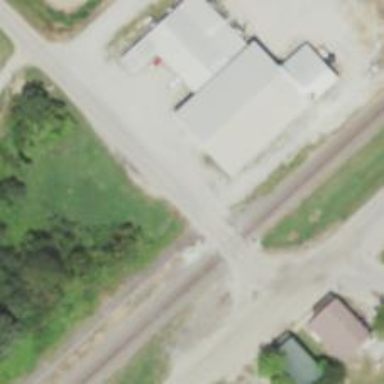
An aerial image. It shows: Level crossing along the railway.